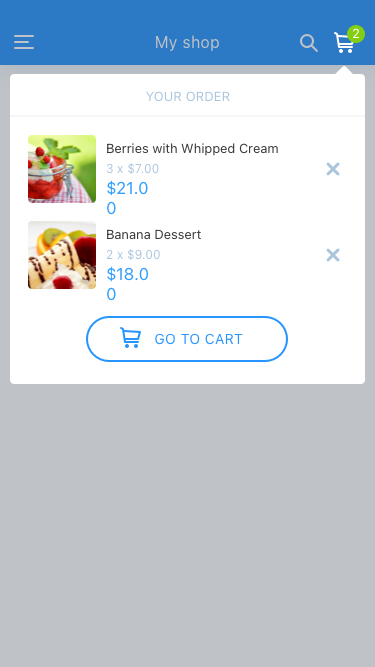
Text in this UI design:
2
Berries with Whipped Cream
3 x $7.00
$21.00
Banana Dessert
2 x $9.00
$18.00
Go to cart
Your order